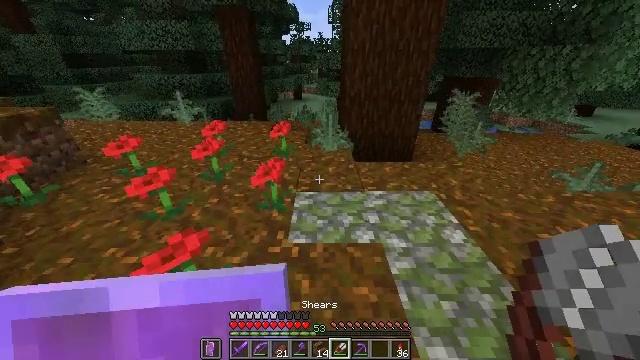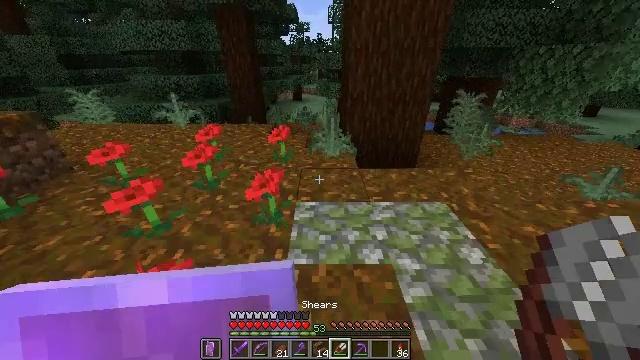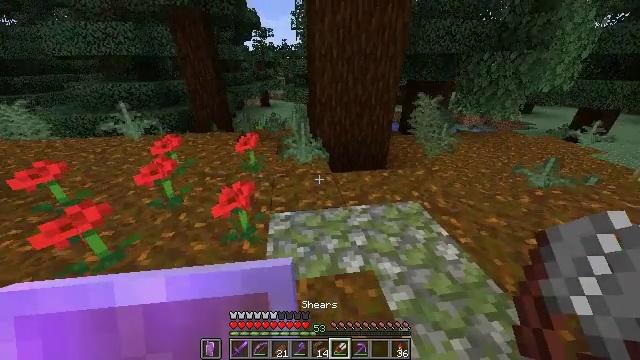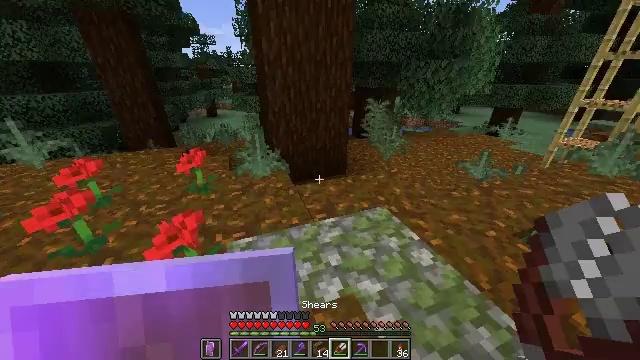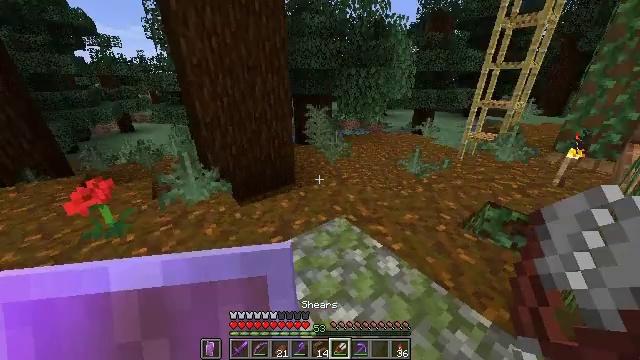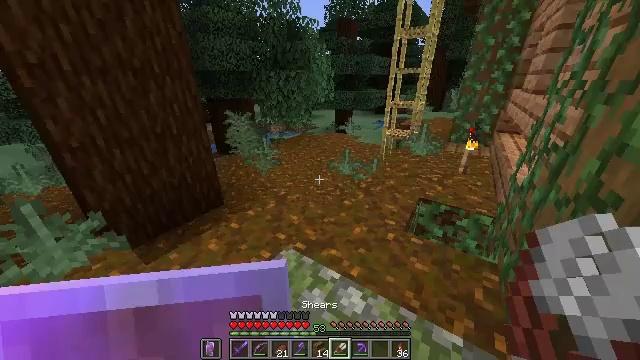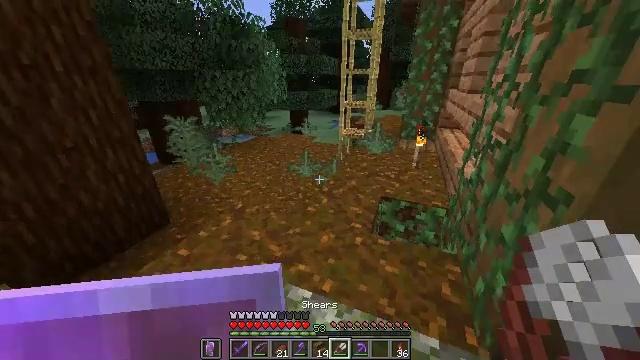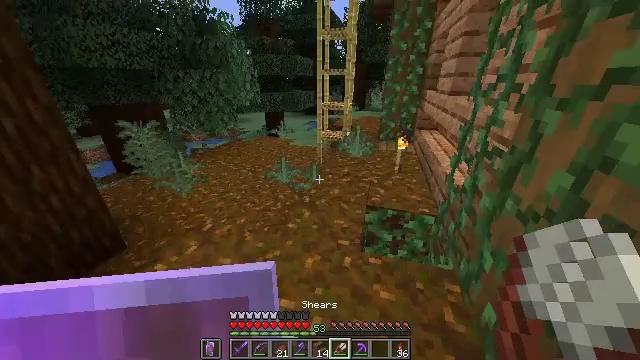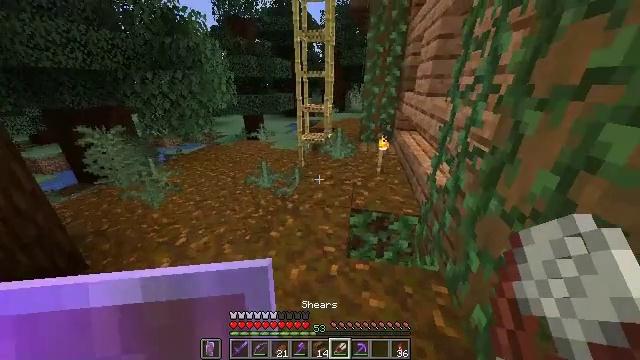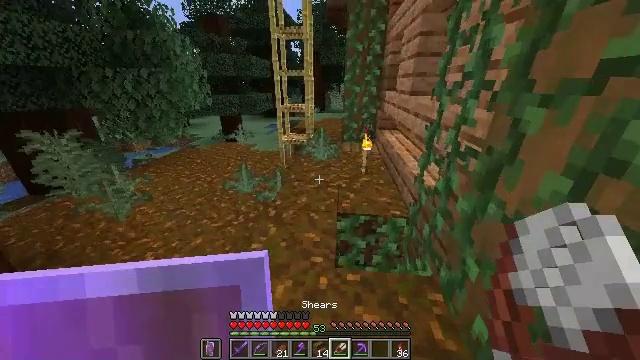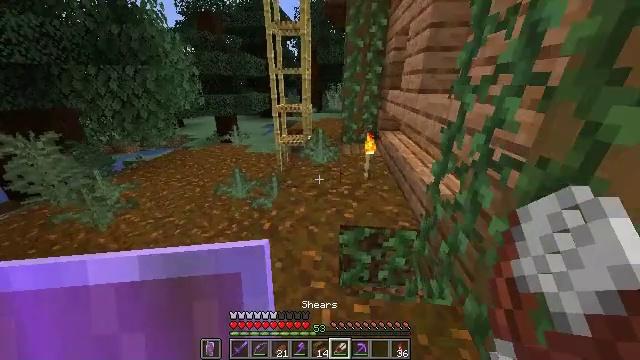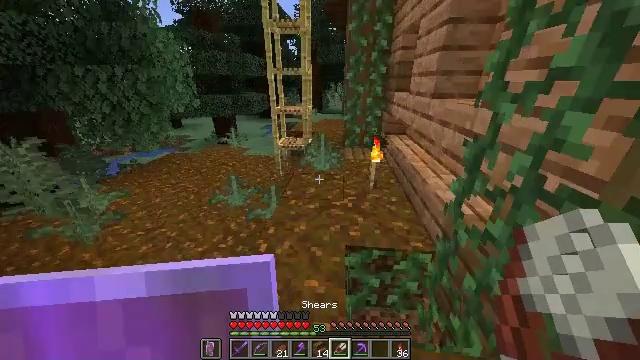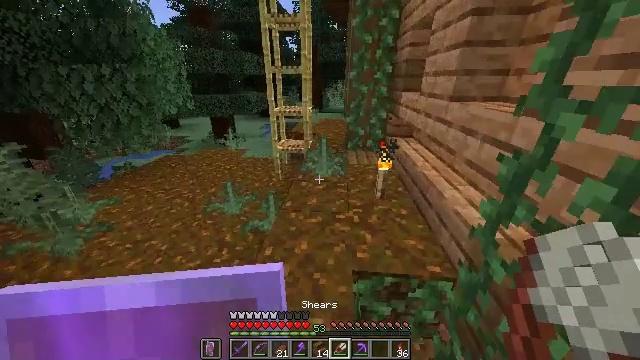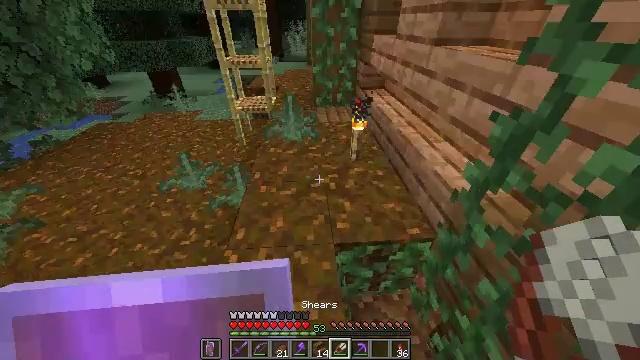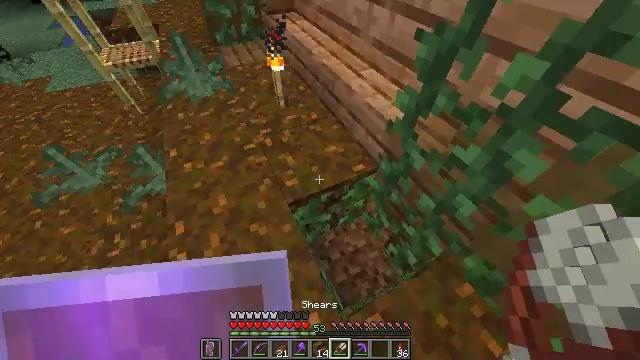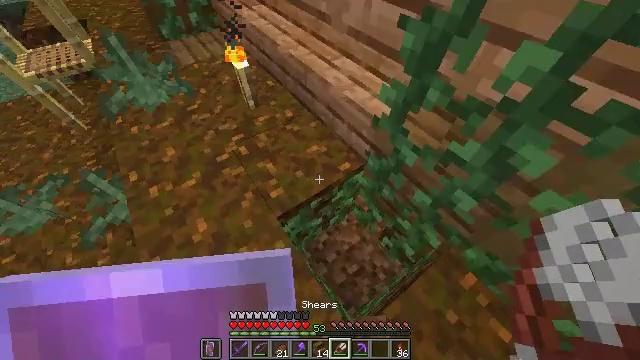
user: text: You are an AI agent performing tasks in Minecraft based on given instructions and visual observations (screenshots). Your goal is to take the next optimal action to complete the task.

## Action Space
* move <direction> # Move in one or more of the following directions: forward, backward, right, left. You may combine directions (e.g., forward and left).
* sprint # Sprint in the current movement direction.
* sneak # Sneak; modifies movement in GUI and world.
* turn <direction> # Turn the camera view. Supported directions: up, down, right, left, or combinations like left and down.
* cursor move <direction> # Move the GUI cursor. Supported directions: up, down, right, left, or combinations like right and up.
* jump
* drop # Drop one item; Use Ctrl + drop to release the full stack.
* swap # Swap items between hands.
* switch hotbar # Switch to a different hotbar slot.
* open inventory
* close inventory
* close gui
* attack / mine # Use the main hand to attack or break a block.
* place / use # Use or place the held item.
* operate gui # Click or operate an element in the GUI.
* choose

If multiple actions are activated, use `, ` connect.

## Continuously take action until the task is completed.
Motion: motion action
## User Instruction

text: Break the vines.
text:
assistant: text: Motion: move forward, sprint
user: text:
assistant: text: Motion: move forward, sprint, turn right and up
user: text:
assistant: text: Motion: move forward, sprint, turn right and up
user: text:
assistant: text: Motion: move forward, sprint, turn right and up
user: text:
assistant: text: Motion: move forward, sprint, turn right
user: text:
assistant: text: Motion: move forward, sprint, turn right
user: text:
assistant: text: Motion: move forward, sprint, turn right
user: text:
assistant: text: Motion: move forward, sprint, turn right
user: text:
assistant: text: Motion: move forward, sprint, turn right
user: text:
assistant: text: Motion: move forward, sprint
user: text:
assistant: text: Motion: move forward, sprint
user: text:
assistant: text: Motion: move forward, sprint
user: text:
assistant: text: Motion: move forward, sprint, turn right and down
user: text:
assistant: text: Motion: move forward, sprint, turn right and down
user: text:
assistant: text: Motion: turn right and down
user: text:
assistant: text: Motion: no_op
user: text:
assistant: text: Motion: no_op
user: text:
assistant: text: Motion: turn right and down
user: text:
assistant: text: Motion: turn right and down
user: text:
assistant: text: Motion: turn right and down
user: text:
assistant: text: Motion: no_op
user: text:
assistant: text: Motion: turn down
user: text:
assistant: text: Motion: turn down
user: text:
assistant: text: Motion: turn right and down
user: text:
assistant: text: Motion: no_op
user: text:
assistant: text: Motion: no_op
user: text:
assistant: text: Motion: turn up
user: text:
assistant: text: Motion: turn left and up
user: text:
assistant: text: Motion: turn up
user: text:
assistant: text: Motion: no_op